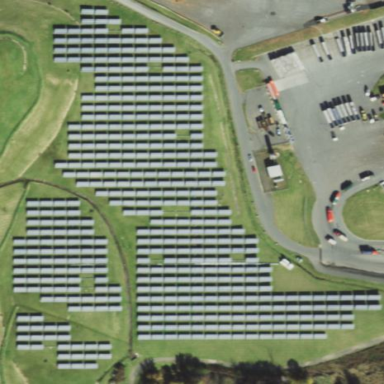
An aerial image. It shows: Solar power plant utilizing photovoltaic technology to produce electricity.